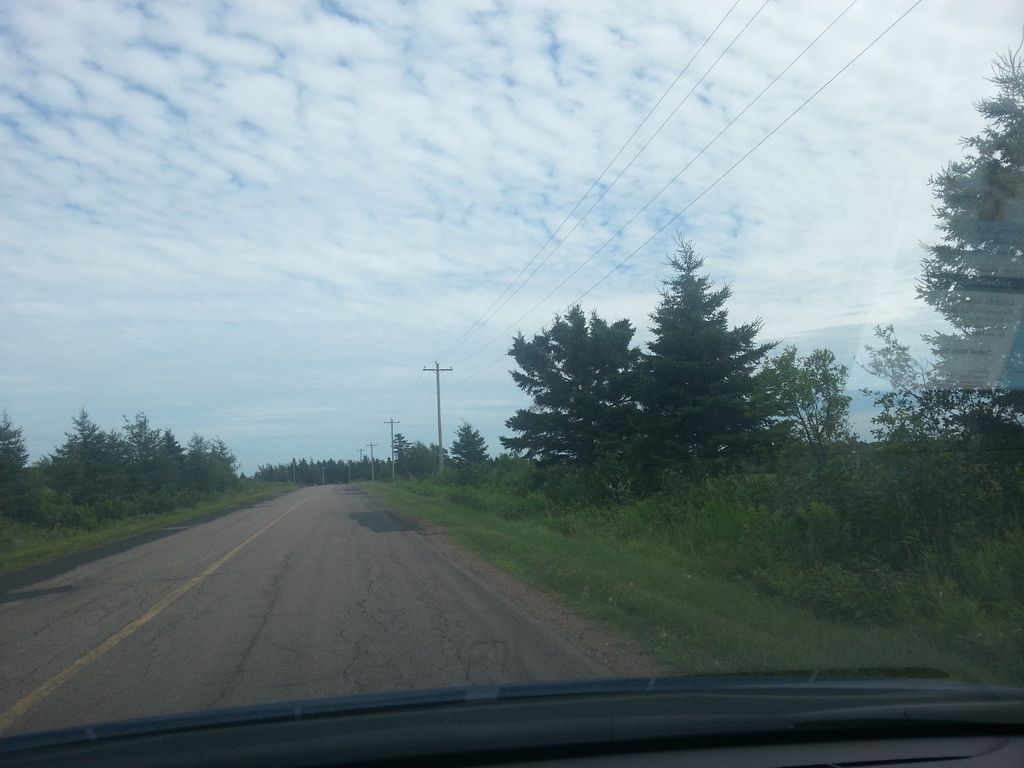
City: charlottetown